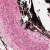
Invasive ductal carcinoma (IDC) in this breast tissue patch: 0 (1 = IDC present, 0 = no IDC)